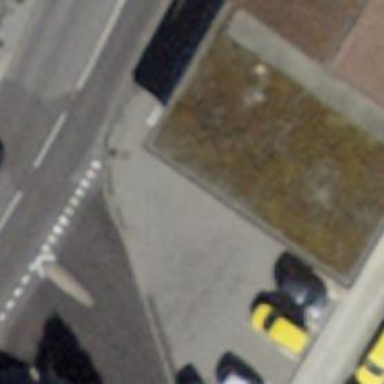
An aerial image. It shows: Post box is visible.